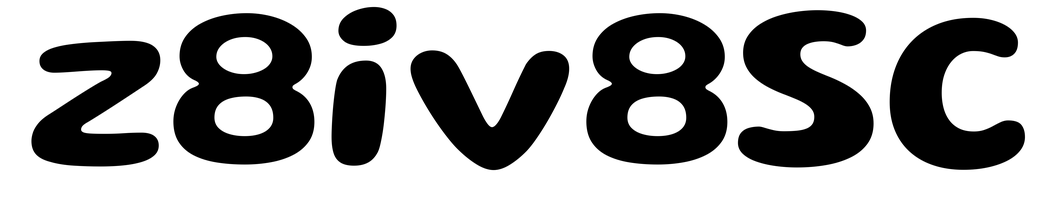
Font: Gluten_SemiBold